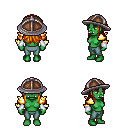
a pixel art fantasy rpg character, female body template, orc, green skin, gold arm armor, teal pants, dark blonde unkempt hairstyle, chain helm, white cloth bracers, four views (front, back, left, right), 2x2 character sprite sheet, small pixel art, hard edges, no anti-aliasing